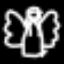
Label: angel